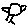
Label: bird